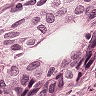
Metastatic tissue present: yes